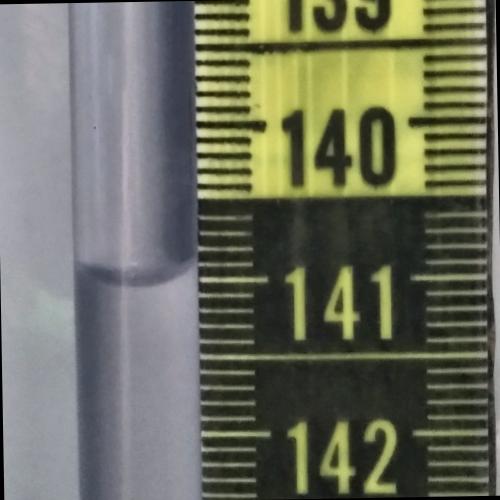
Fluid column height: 141.0 cm